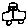
Label: car